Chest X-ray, AP view. Patient: 54 years old, sex F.
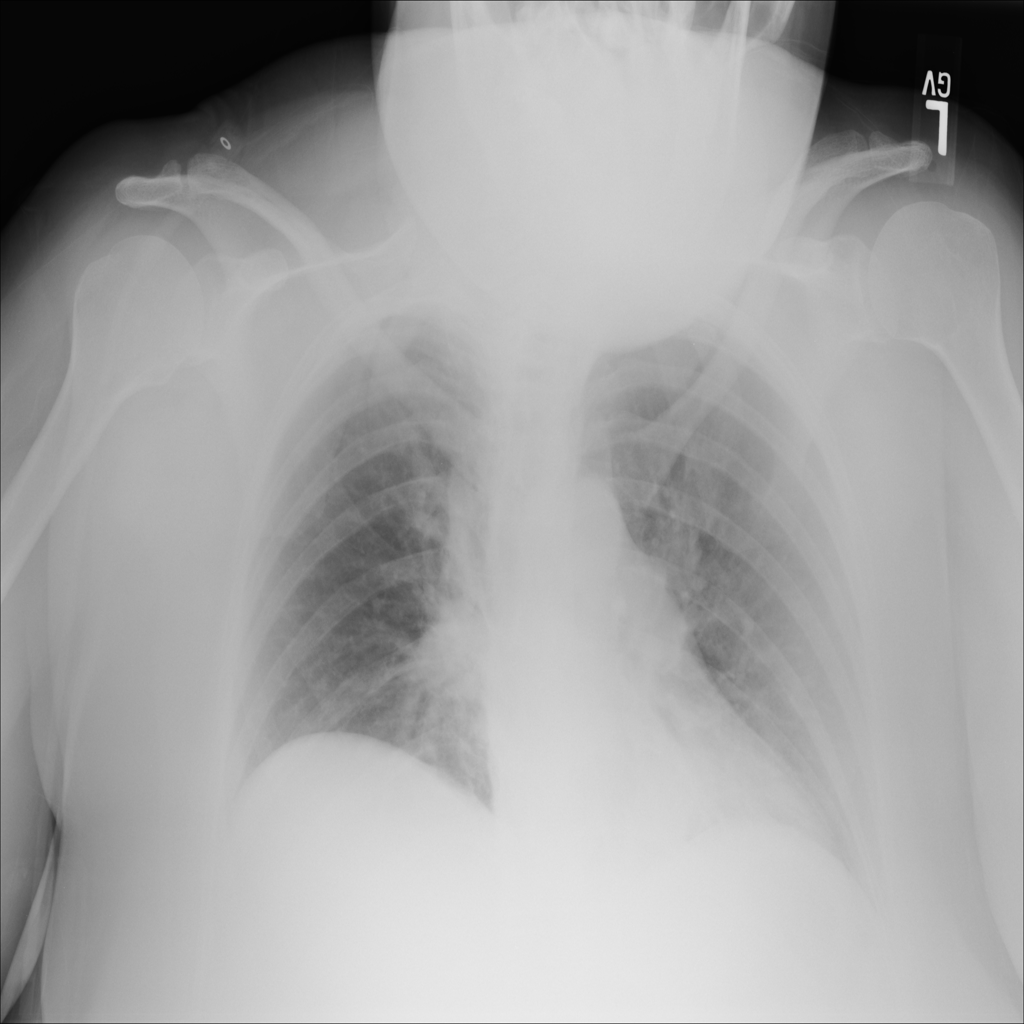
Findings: Hernia, Infiltration, Mass